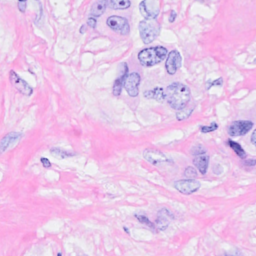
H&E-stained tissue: Breast